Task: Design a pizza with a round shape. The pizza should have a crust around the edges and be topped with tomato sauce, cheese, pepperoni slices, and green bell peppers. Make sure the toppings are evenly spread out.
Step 15:
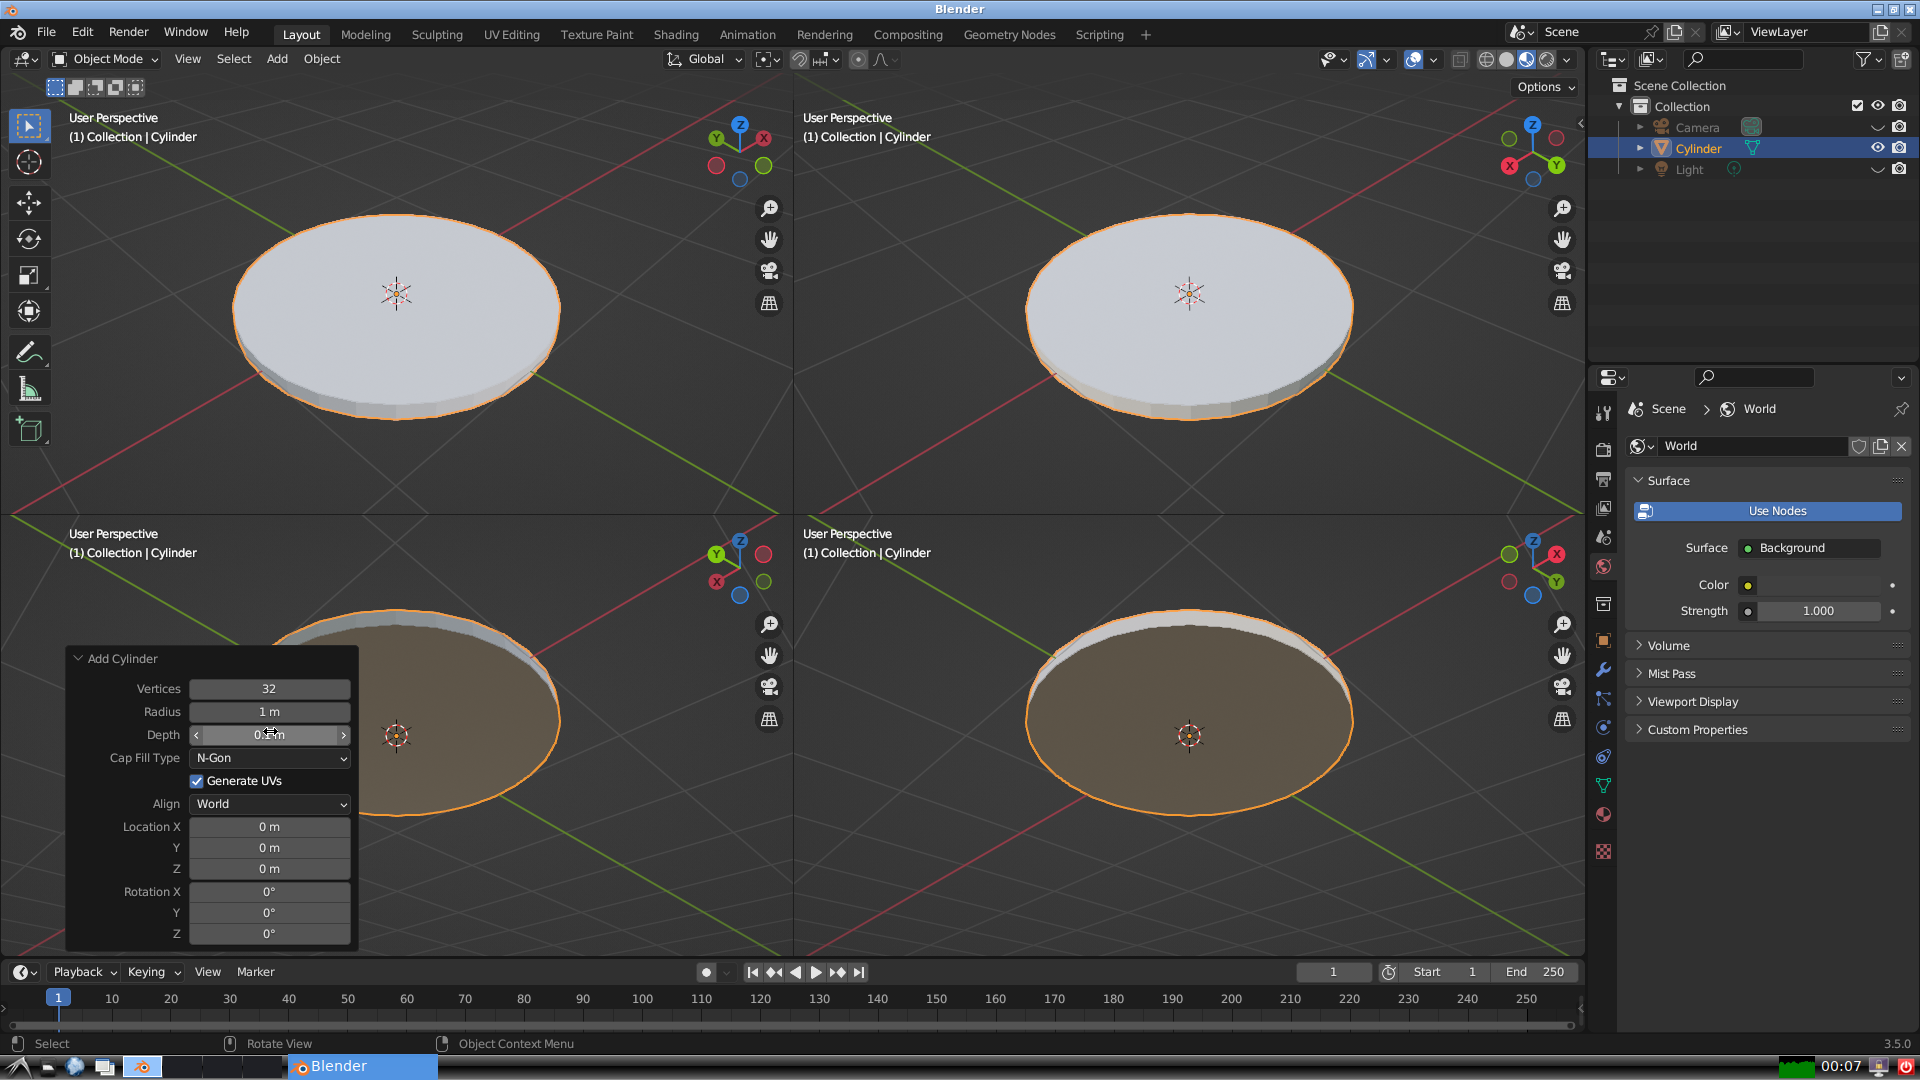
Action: {"mouse_move": [270, 824]}